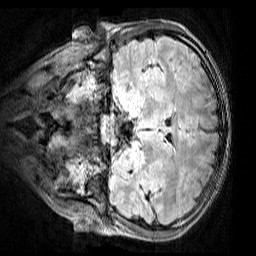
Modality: FLAIR
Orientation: coronal
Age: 11
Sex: male
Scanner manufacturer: siemens
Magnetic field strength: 3 T
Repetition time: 5 s
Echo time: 0.388 s